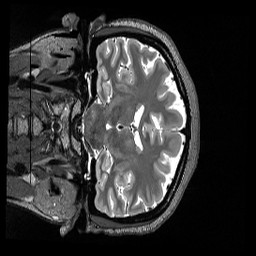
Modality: T2w
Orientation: coronal
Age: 27
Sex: female
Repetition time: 3.2 s
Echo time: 0.563 s